Question: I want to get the column on the right marked in red (see attached image) to be cable of expanding further down the page without affecting the layout of the row at the bottom other stories. I'm using bootstrap and every time I put more text into this the entire grid moves down. Should I be using span instead of columns?

Heres the code I got so far.
'''
<div class="container">
<div class="row">
<div class="span1">
<h6 class="text-center" style='font-family: "DroidSerif",serif;'>Here's Why 9/11 Conspiracy</h6>
</div>
<div class="text-center">
<h9 class="span10">Newspaper</h9>
</div>
<div class="span1">
<h6 class="text-center">Here's Why 9/11 Conspiracy</h6>
</div>
</div>
<hr style="height:0.3em;" color= '#000000' />
<hr>
<div class="row">
<!-- HTML5 shim, for IE6-8 support of HTML5 elements -->
<div class="span4">
<h4 class="text-center">Here's Why 9/11 Conspiracy Theories Still Thrive In America</h4>
<h5 class="text-center" style='font-family: "DroidSerif",serif;'><i>Mr.Man</i></h5>
<hr>
<p style='font-family: "DroidSerif",serif;'><span class="firstcharacter">D</span>ublin, It was a sunny and clear Tuesday morning in Knoxville, Tennessee. Sitting in the kitchen of my girlfriend's apartment, I was eating a bowl of cereal -- Honey Nut Cheerios, I still remember -- and browsing the web before making the 15-minute drive to campus for class.
</p>
</div>
<!-- HTML5 shim, for IE6-8 support of HTML5 elements -->
<div class="span6">
<h1 style='font-family: "DroidSerif",serif;'>Terrorists are plotting to blow up five planes</h1>
<p><b>The threat has been taken so seriously it came close to leading to an outright ban on all hand luggage, a senior insider has revealed.
</b></p>
</div>
<!-- HTML5 shim, for IE6-8 support of HTML5 elements -->
<div class="span2">
<h4 style='font-family: "DroidSerif",serif;'>Trending Stories</h4>
<hr>
<h5 style='font-family: "DroidSerif",serif;'><i>Other Story</i></h5>
<story>Donec sed odio dui. Cras justo odio, dapibus ac facilisis in, egestas eget quam. Vestibulum id ligula porta felis euismod semper. Fusce dapibus, tellus ac cursus commodo, tortor mauris condimentum nibh, ut fermentum massa justo sit <b> amet risus.</b></story>
<h5 style='font-family: "DroidSerif",serif;'><i>Other Story</i></h5>
<story>Donec sed odio dui. Cras justo odio, dapibus ac facilisis in, egestas eget quam. Vestibulum id ligula porta felis euismod semper. <b> amet risus.</b></story>
<h5 style='font-family: "DroidSerif",serif;'><i>Other Story</i></h5>
<story>Donec sed odio dui. Cras justo odio, dapibus ac facilisis in, egestas eget quam. Vestibulum id ligula porta felis euismod semper.<b> amet risus.</b></story>
</div>
</div>
<!-- HTML5 shim, for IE6-8 support of HTML5 elements -->
<!-- Fav and touch icons -->
<div class="row">
<hr class="span10" style="height:0.3em;" color= '#3090C7' />
</div>
<!-- HTML5 shim, for IE6-8 support of HTML5 elements -->
<div class="row" class="span10">
<div class="span2">
<h5 class="text-center" style='font-family: "DroidSerif",serif;'><i>Other Story</i></h5>
<p>Donec id elit non mi porta gravida at eget metus. Fusce dapibus, tellus ac cursus commodo, tortor mauris condimentum nibh, ut fermentum massa justo sit amet risus. Etiam porta sem malesuada magna mollis euismod. Donec sed odio dui. Donec id elit non </p>
</div>
<div class="span2">
<h5 class="text-center" style='font-family: "DroidSerif",serif;'><i>Other Story</i></h5>
<p>Donec id elit non mi porta gravida at eget metus. Fusce dapibus, tellus ac cursus commodo, tortor mauris condimentum nibh, ut fermentum massa justo sit amet risus. Etiam porta sem malesuada magna mollis euismod. Donec sed odio dui. Donec id elit non </p>
</div>
<div class="span2">
<h5 class="text-center" style='font-family: "DroidSerif",serif;'><i>Other Story</i></h5>
<p>Donec id elit non mi porta gravida at eget metus. Fusce dapibus, tellus ac cursus commodo, tortor mauris condimentum nibh, ut fermentum massa justo sit amet risus. Etiam porta sem malesuada magna mollis euismod. Donec sed odio dui. Donec id elit non </p>
</div>
<div class="span2">
<h5 class="text-center" style='font-family: "DroidSerif",serif;'><i>Other Story</i></h5>
<p>Donec id elit non mi porta gravida at eget metus. Fusce dapibus, tellus ac cursus commodo, tortor mauris condimentum nibh, ut fermentum massa justo sit amet risus. Etiam porta sem malesuada magna mollis euismod. Donec sed odio dui. Donec id elit non </p>
</div>
<div class="span2">
<h5 class="text-center" style='font-family: "DroidSerif",serif;'><i>Other Story</i></h5>
<p>Donec id elit non mi porta gravida at eget metus. Fusce dapibus, tellus ac cursus commodo, tortor mauris condimentum nibh, ut fermentum massa justo sit amet risus. Etiam porta sem malesuada magna mollis euismod. Donec sed odio dui. Donec id elit non </p>
</div>
</div>
</div>
'''
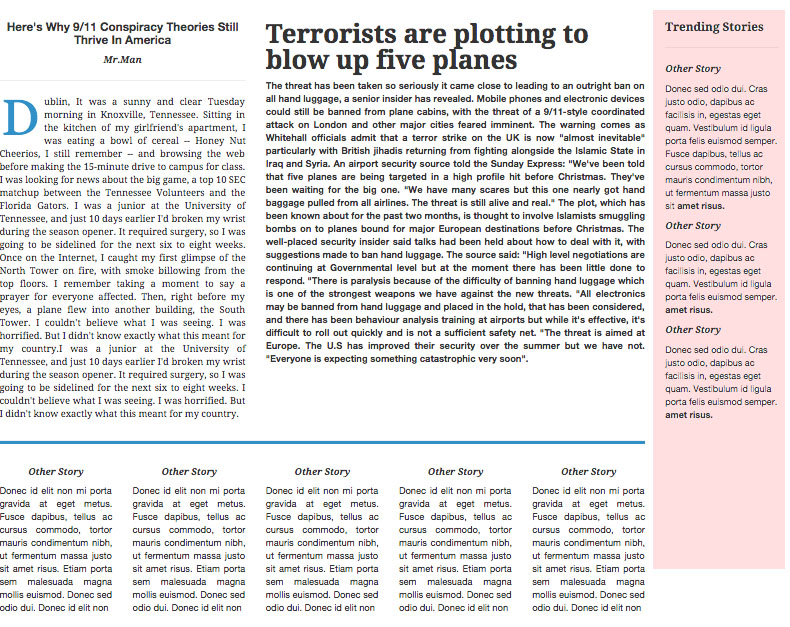
Answer: Bootstrap's pretty simple to use, don't worry you'll get it.
All you need to do is to create a row with 2 columns '(.col-sm-10)', one as to fill in the left content of the image and the second is for the red box of yours '(.col-sm-2)'.
Then in the first columns make another row and add 2 Columns again, one for the '9/11 Conspiracy news' and the other for the 'terrorists are plotting news'
And now comes your blue '<hr>' seperator and after that create another row and add 4 columns for 'other stories section'
I've used the most popular 'bootstrap version 3.3.1' to demonstrate your solution.
: <URL>
HTML:
'''
<div class="container">
<div class="row">
<div class="col-sm-10">
<div class="row">
<div class="span1">
<h6 class="text-center" style='font-family: "DroidSerif",serif;'>Here's Why 9/11 Conspiracy</h6>
</div>
<div class="text-center">
<h9 class="span10">Newspaper</h9>
</div>
<div class="span1">
<h6 class="text-center">Here's Why 9/11 Conspiracy</h6>
</div>
</div>
<hr style="height:0.3em;" color='#000000' />
<div class="row">
<div class="col-sm-6">
<h4 class="text-center">Here's Why 9/11 Conspiracy Theories Still Thrive In America</h4>
<h5 class="text-center" style='font-family: "DroidSerif",serif;'><i>Mr.Man</i></h5>
<hr>
<p style='font-family: "DroidSerif",serif;'><span class="firstcharacter">D</span>ublin, It was a sunny and clear Tuesday morning in Knoxville, Tennessee. Sitting in the kitchen of my girlfriend's apartment, I was eating a bowl of cereal -- Honey Nut Cheerios, I still remember -- and browsing the web before making the 15-minute drive to campus for class.</p>
</div>
<div class="col-sm-6">
<h1 style='font-family: "DroidSerif",serif;'>Terrorists are plotting to blow up five planes</h1>
<p><b>The threat has been taken so seriously it came close to leading to an outright ban on all hand luggage, a senior insider has revealed.</b></p>
</div>
</div>
<div class="row">
<hr class="span10" style="height:0.3em;" color='#3090C7' />
</div>
<div class="row">
<div class="col-sm-3">
<h5 class="text-center" style='font-family: "DroidSerif",serif;'><i>Other Story</i></h5>
<p>Donec id elit non mi porta gravida at eget metus. Fusce dapibus, tellus ac cursus commodo, tortor mauris condimentum nibh, ut fermentum massa justo sit amet risus. Etiam porta sem malesuada magna mollis euismod. Donec sed odio dui. Donec id elit non</p>
</div>
<div class="col-sm-3">
<h5 class="text-center" style='font-family: "DroidSerif",serif;'><i>Other Story</i></h5>
<p>Donec id elit non mi porta gravida at eget metus. Fusce dapibus, tellus ac cursus commodo, tortor mauris condimentum nibh, ut fermentum massa justo sit amet risus. Etiam porta sem malesuada magna mollis euismod. Donec sed odio dui. Donec id elit non</p>
</div>
<div class="col-sm-3">
<h5 class="text-center" style='font-family: "DroidSerif",serif;'><i>Other Story</i></h5>
<p>Donec id elit non mi porta gravida at eget metus. Fusce dapibus, tellus ac cursus commodo, tortor mauris condimentum nibh, ut fermentum massa justo sit amet risus. Etiam porta sem malesuada magna mollis euismod. Donec sed odio dui. Donec id elit non</p>
</div>
<div class="col-sm-3">
<h5 class="text-center" style='font-family: "DroidSerif",serif;'><i>Other Story</i></h5>
<p>Donec id elit non mi porta gravida at eget metus. Fusce dapibus, tellus ac cursus commodo, tortor mauris condimentum nibh, ut fermentum massa justo sit amet risus. Etiam porta sem malesuada magna mollis euismod. Donec sed odio dui. Donec id elit non</p>
</div>
</div>
</div>
<div class="col-sm-2">
<div>
<h4 style='font-family: "DroidSerif",serif;'>Trending Stories</h4>
<hr>
</div>
<h5 style='font-family: "DroidSerif",serif;'><i>Other Story</i></h5>
<story>Donec sed odio dui. Cras justo odio, dapibus ac facilisis in, egestas eget quam. Vestibulum id ligula porta felis euismod semper. Fusce dapibus, tellus ac cursus commodo, tortor mauris condimentum nibh, ut fermentum massa justo sit <b> amet risus.</b></story> <h5 style='font-family: "DroidSerif",serif;'><i>Other Story</i></h5>
<story>Donec sed odio dui. Cras justo odio, dapibus ac facilisis in, egestas eget quam. Vestibulum id ligula porta felis euismod semper. <b> amet risus.</b></story>
<h5 style='font-family: "DroidSerif",serif;'><i>Other Story</i></h5>
<story>Donec sed odio dui. Cras justo odio, dapibus ac facilisis in, egestas eget quam. Vestibulum id ligula porta felis euismod semper.<b> amet risus.</b></story>
</div>
</div>
</div>
'''